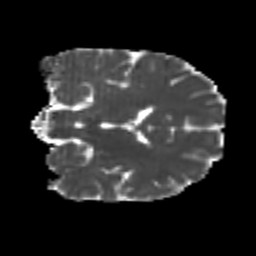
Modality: MD
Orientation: coronal
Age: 22
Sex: female
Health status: healthy
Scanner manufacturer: philips
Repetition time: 7.386 s
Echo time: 0.08599 s